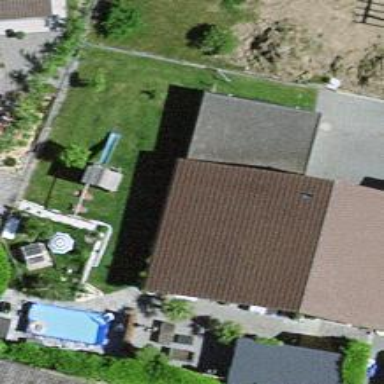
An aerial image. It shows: Residential building.